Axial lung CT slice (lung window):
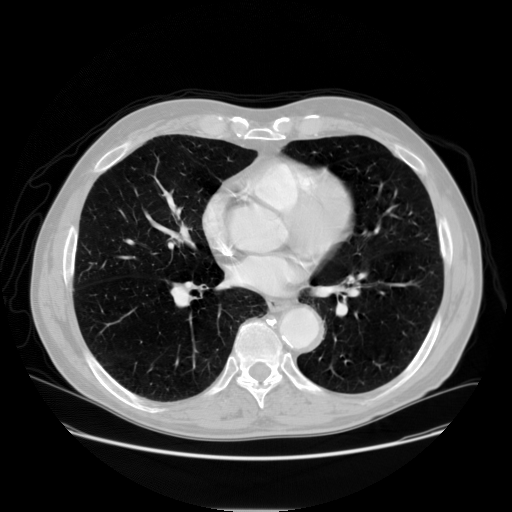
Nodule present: no